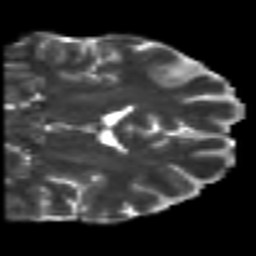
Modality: T2w
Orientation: coronal
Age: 27
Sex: male
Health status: healthy
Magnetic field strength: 3 T
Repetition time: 7 s
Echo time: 0.0926 s